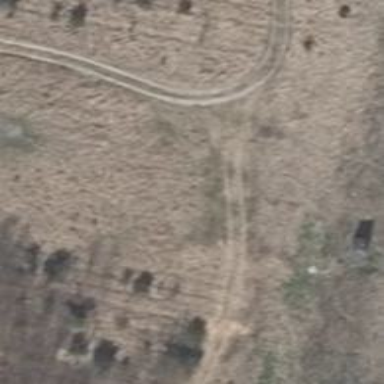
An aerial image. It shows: Grass track road with grade 5 tracktype.